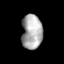
Tissue: prostate
Cell type: T cells
Senescence score: 0.2908
Nuclear area (px): 696
Mean DAPI intensity: 171.386